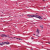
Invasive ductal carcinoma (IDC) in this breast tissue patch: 0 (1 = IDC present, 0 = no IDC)